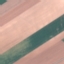
Land use / land cover class: AnnualCrop